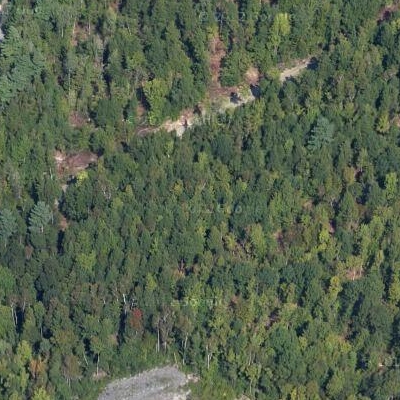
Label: Forest